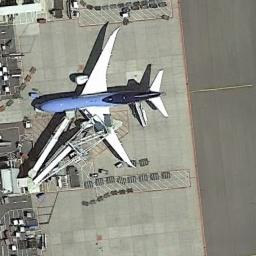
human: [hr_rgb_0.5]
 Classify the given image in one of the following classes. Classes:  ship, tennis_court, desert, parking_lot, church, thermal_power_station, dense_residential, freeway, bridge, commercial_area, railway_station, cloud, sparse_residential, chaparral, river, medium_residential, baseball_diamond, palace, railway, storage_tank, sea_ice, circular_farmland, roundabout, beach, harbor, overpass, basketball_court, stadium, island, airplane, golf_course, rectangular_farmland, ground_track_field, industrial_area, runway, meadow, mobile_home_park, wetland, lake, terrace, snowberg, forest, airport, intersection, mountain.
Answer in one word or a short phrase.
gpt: airplane